Frequency: 80000
Velocity: 0,248
Power: 50
Pulse duration: 0,0000001
Pass count: 1
Magnification: 10
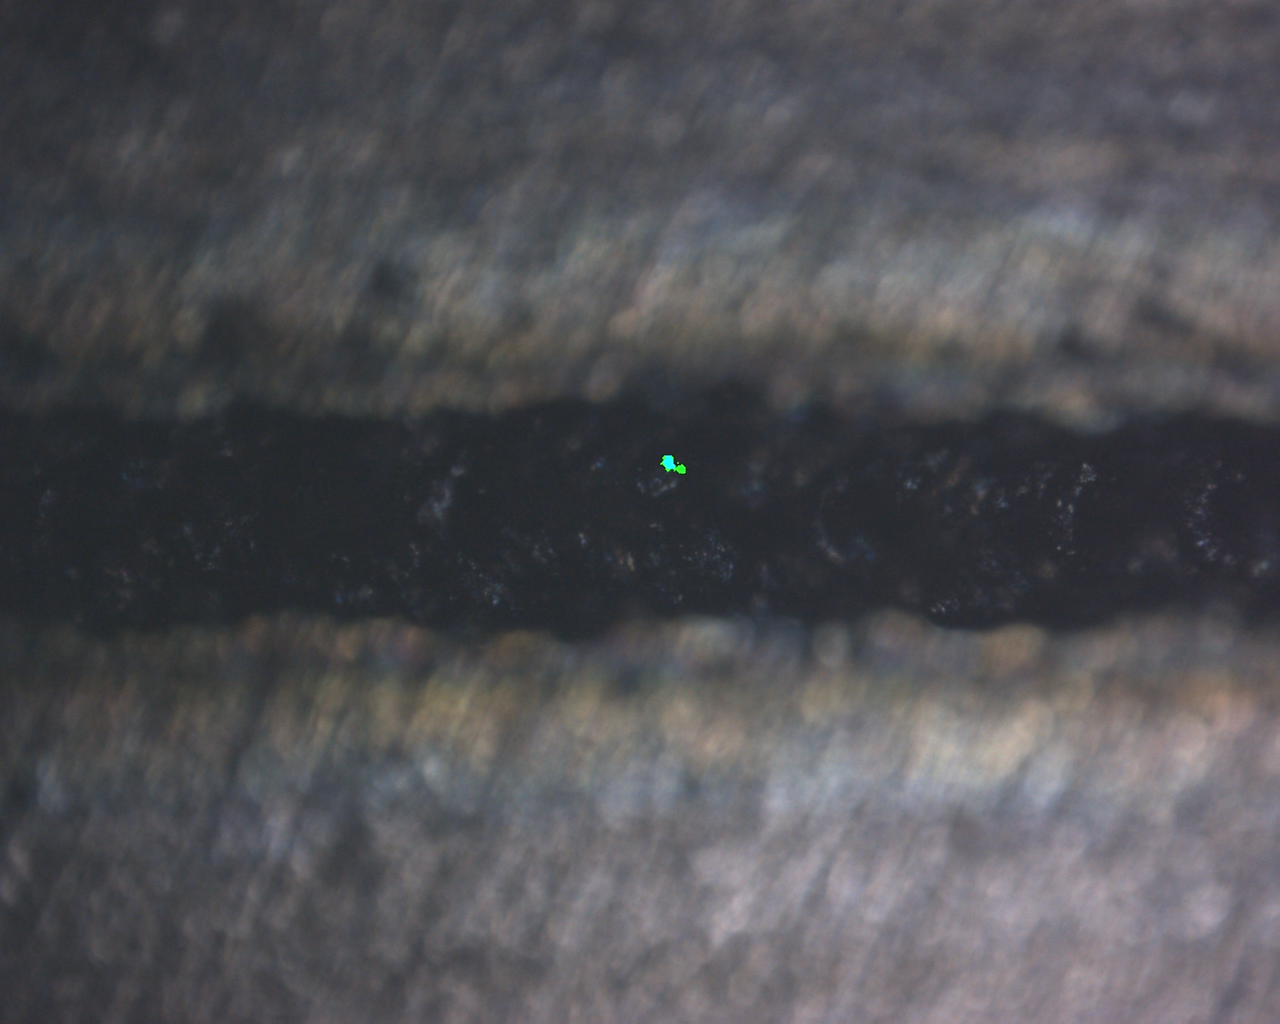
Measured width: 104.659
Other width: 97.647